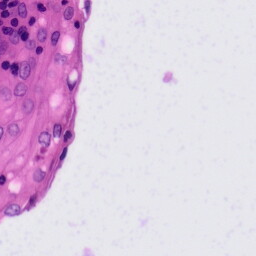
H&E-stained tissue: Tonsil